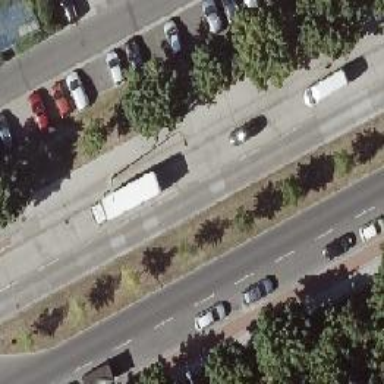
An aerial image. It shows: Beautiful avenue lined with deciduous broadleaved trees.